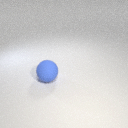
large blue rubber sphere